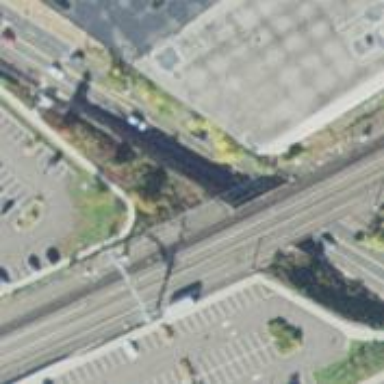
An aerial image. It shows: Bridge with electrified railway tracks featuring contact line.